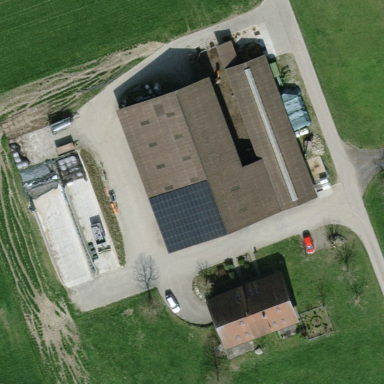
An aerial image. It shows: Isolated dwelling within farmyard.